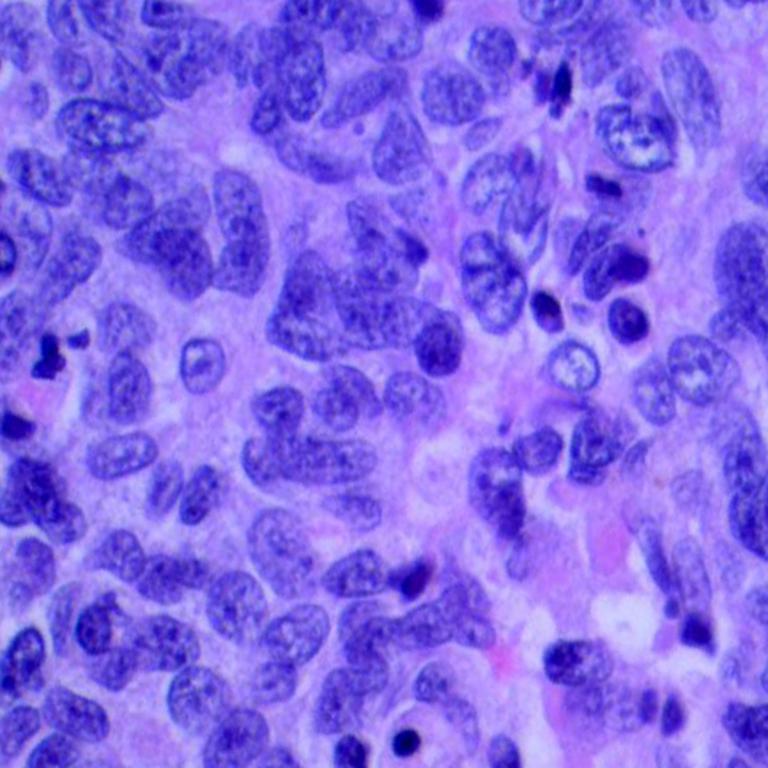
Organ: lung
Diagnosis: squamous carcinomas